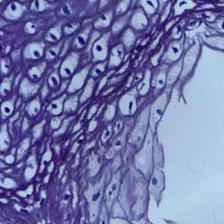
Diagnosis: OSCC